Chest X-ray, AP view. Patient: 35 years old, sex M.
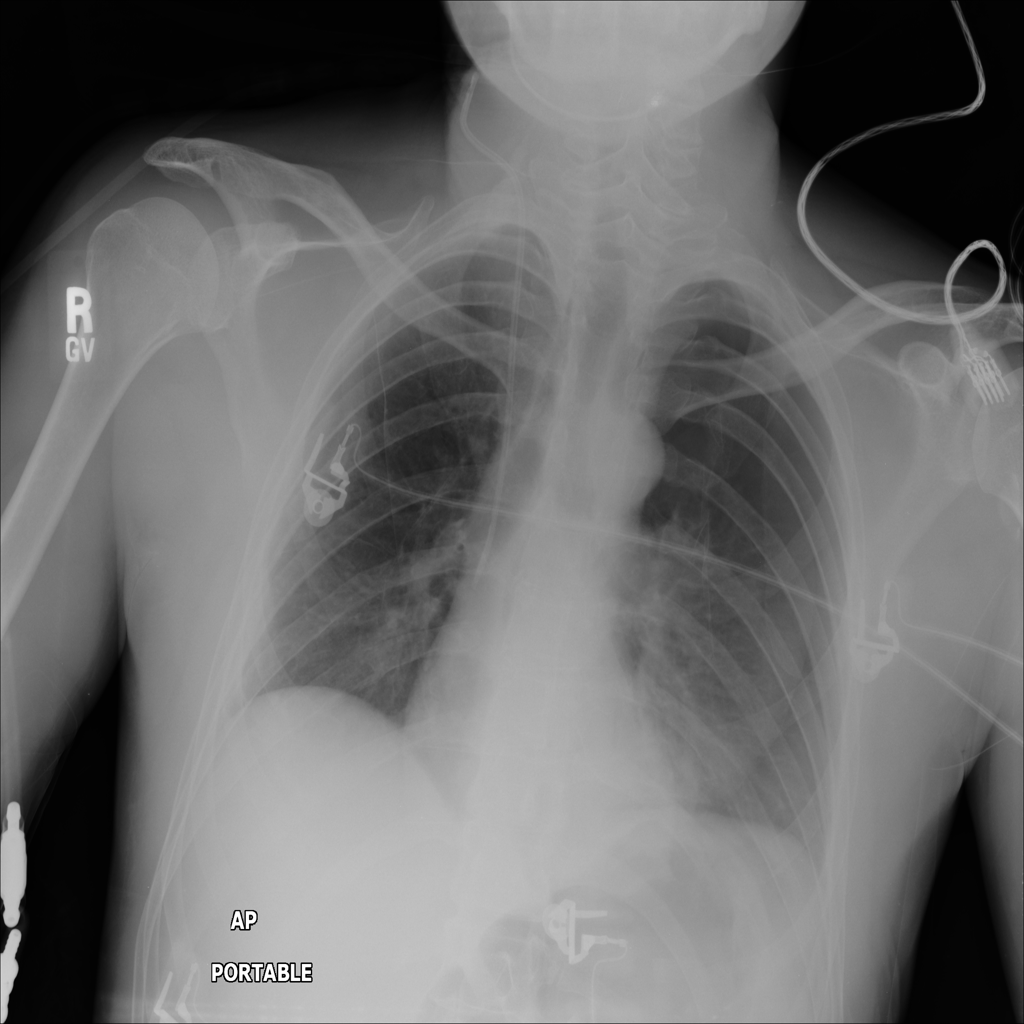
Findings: No Finding